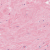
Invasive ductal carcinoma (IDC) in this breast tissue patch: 0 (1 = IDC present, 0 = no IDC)